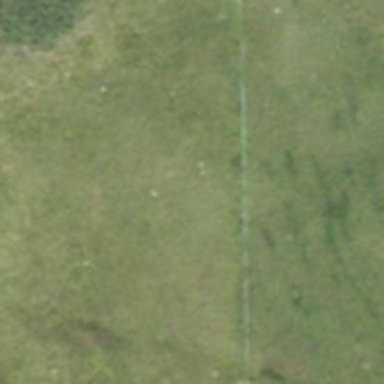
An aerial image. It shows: Fence.